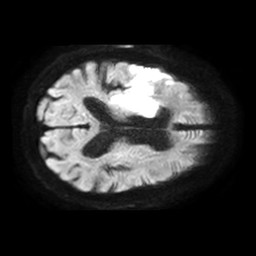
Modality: TRACE
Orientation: axial
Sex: female
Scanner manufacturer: philips
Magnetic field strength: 1.5 T
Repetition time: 3.395 s
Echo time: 0.06922 s